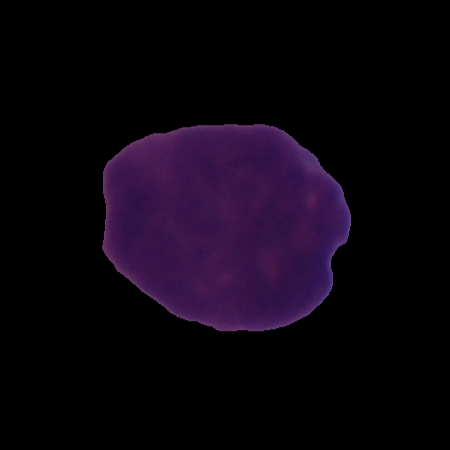
Label: cancer